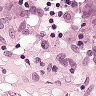
Metastatic tissue present: yes